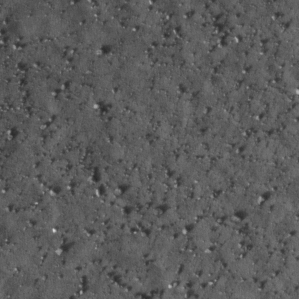
Label: non_frost